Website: bh-photo
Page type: account-selection
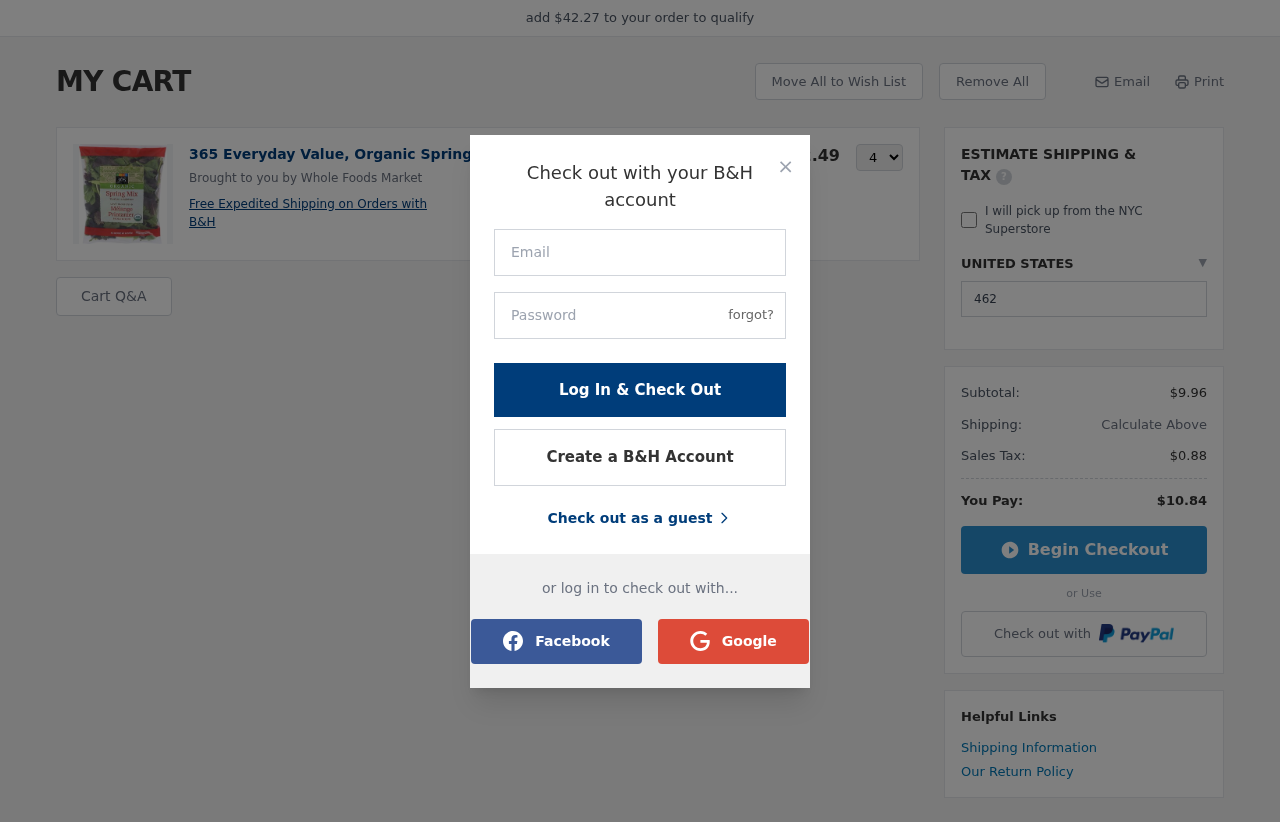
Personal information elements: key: PII_COUNTRY
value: UNITED STATES
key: PII_LOGIN_USERNAME
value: theresashort58
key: PII_POSTCODE
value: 46243
Product elements: key: PRODUCT1_DESC
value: Brought to you by Whole Foods Market
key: PRODUCT1_NAME
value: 365 Everyday Value, Organic Spring Mix, 4 OZ
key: PRODUCT1_PRICE
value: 2.49
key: PRODUCT1_QUANTITY
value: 4
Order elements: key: ORDER_SUBTOTAL
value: $9.96
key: ORDER_TAX
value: $0.88
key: ORDER_TOTAL
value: $10.84
Other elements: key: AMOUNT_TO_QUALIFY
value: $42.27